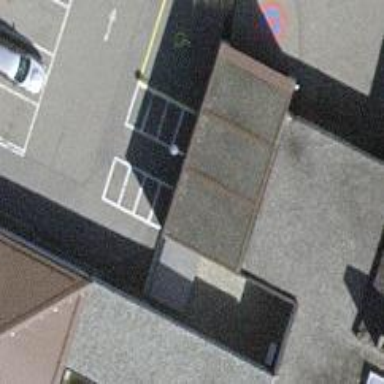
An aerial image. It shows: Ambulance station for emergencies.